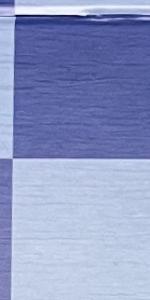
Label: Empty